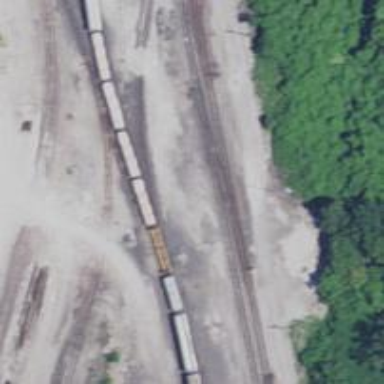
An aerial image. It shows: Junction on the railway.